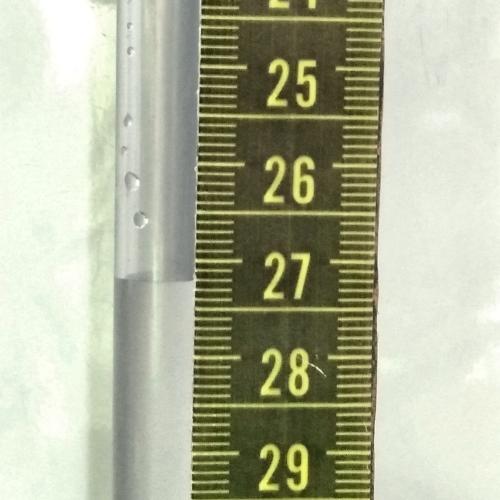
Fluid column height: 27.2 cm